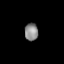
Tissue: lung
Cell type: T cells
Senescence score: 0.2367
Nuclear area (px): 231
Mean DAPI intensity: 135.935